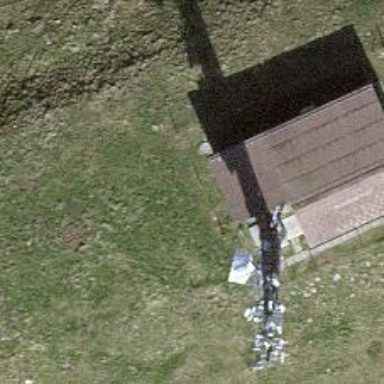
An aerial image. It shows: Communication mast tower.